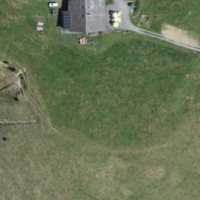
EUNIS habitat code: 24
Species observed at this site:
Motacilla alba